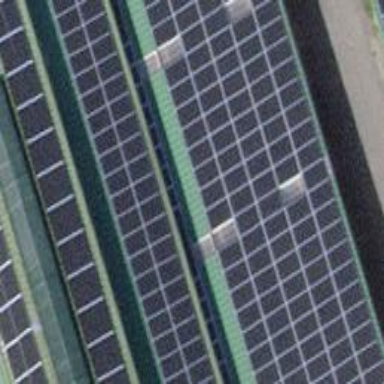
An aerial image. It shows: Solar power generator using photovoltaic method with solar photovoltaic panel types.